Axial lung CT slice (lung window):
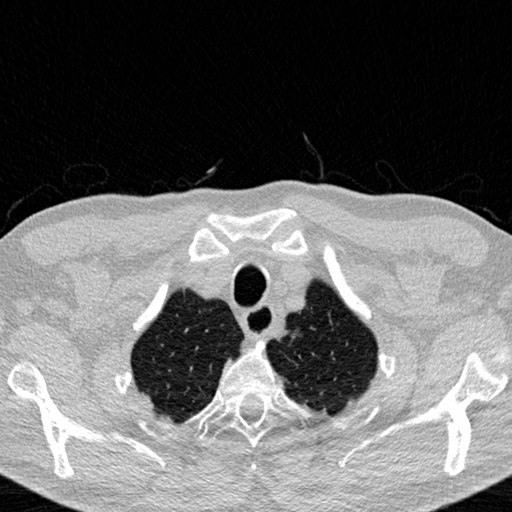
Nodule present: no